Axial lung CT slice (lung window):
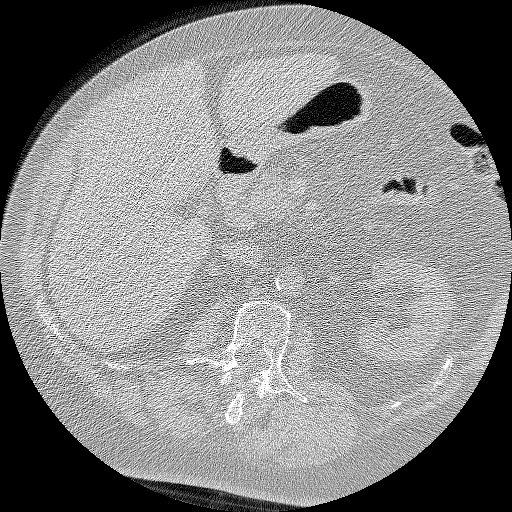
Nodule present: no